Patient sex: M
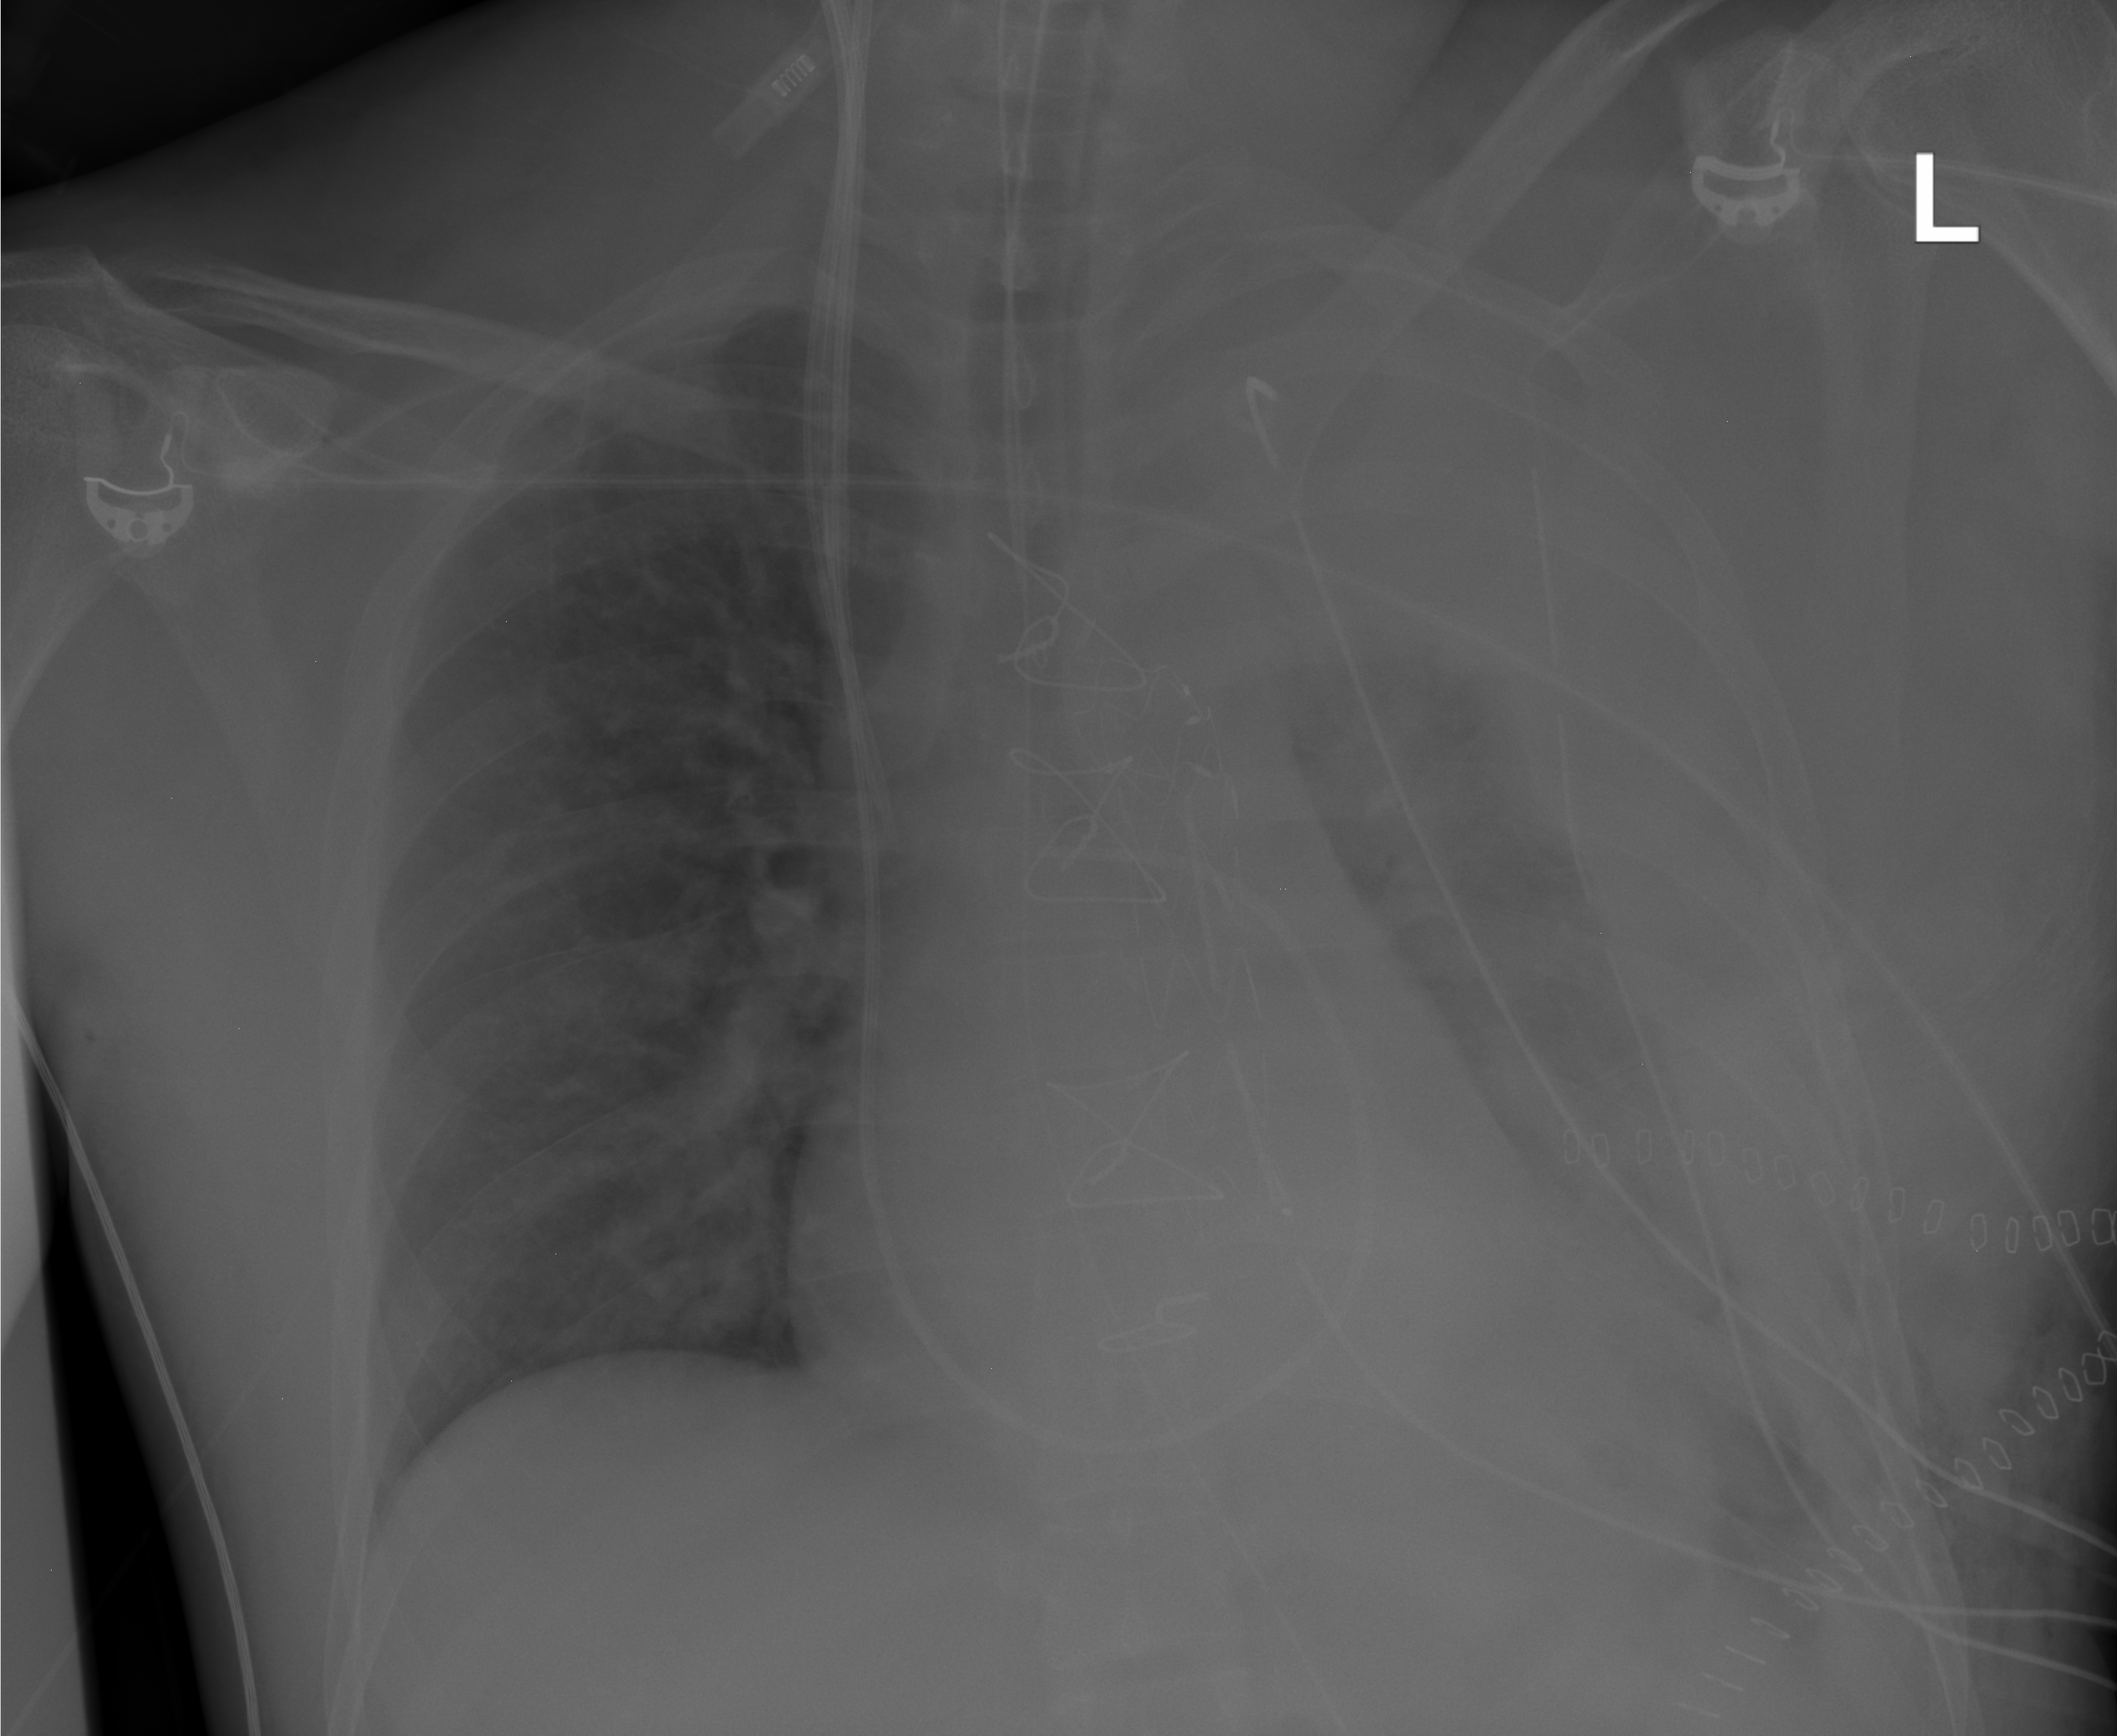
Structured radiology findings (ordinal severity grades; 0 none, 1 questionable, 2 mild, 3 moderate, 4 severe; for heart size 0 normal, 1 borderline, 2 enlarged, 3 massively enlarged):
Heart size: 1
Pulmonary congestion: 2
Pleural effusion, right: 0
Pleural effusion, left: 3
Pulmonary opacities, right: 0
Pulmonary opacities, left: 1
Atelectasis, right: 0
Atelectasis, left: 3